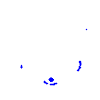
Particle: electron